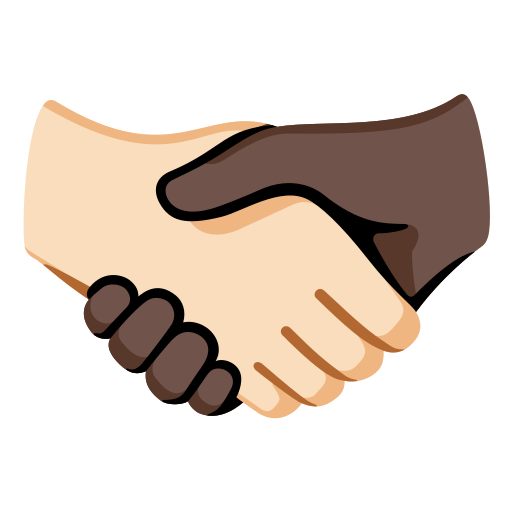
Emoji: 🫱🏻‍🫲🏿